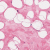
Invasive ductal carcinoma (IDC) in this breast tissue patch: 0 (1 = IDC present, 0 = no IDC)